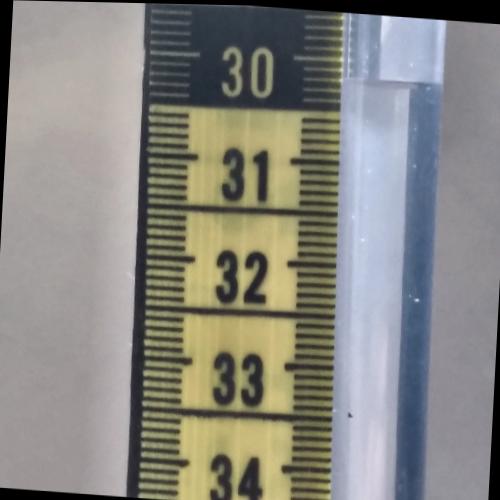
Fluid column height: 30.2 cm